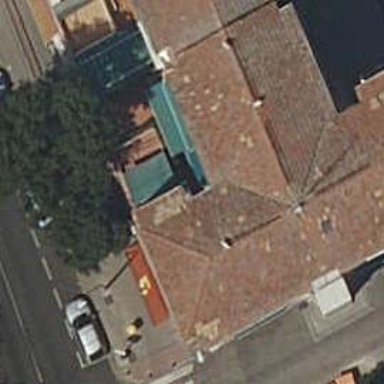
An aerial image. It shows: Restaurant.